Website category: auto
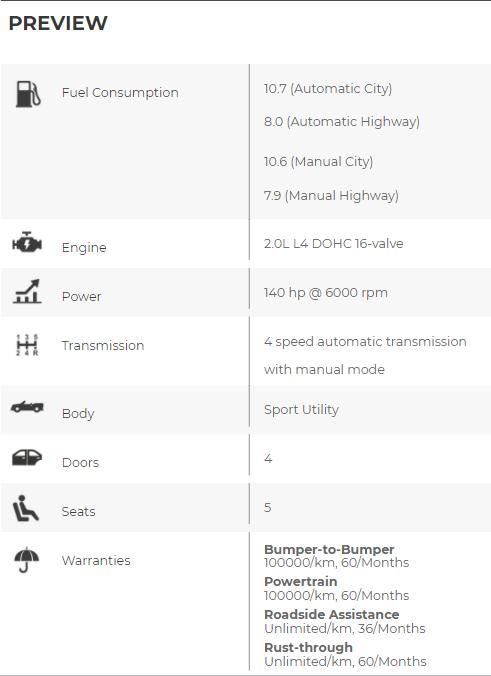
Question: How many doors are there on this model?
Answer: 4

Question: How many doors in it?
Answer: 4

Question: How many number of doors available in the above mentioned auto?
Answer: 4

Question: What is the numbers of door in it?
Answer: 4

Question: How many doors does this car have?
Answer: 4

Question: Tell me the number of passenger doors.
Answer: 4

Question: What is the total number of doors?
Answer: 4

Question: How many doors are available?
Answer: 4

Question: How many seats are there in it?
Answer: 5

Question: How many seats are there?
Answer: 5

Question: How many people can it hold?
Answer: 5

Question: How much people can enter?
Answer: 5

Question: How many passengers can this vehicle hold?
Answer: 5

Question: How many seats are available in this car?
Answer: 5

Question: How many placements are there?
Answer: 5

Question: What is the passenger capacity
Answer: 5

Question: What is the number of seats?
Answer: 5

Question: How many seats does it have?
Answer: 5

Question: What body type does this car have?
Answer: Sport Utility

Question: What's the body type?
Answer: Sport Utility

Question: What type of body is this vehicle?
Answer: Sport Utility

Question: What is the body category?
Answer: Sport Utility

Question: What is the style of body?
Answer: Sport Utility

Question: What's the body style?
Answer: Sport Utility

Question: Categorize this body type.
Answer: Sport Utility

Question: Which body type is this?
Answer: Sport Utility

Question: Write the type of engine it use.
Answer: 2.0L L4 DOHC 16-valve

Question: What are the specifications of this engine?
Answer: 2.0L L4 DOHC 16-valve

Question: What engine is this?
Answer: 2.0L L4 DOHC 16-valve

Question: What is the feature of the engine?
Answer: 2.0L L4 DOHC 16-valve

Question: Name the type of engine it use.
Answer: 2.0L L4 DOHC 16-valve

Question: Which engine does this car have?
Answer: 2.0L L4 DOHC 16-valve

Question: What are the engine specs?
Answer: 2.0L L4 DOHC 16-valve

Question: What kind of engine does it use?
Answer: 2.0L L4 DOHC 16-valve

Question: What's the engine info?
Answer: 2.0L L4 DOHC 16-valve

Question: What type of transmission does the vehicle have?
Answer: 4 speed automatic transmission with manual mode

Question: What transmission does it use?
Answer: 4 speed automatic transmission with manual mode

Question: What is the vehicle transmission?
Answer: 4 speed automatic transmission with manual mode

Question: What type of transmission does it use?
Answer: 4 speed automatic transmission with manual mode

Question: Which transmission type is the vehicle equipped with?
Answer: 4 speed automatic transmission with manual mode

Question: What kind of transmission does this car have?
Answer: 4 speed automatic transmission with manual mode

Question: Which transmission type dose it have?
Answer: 4 speed automatic transmission with manual mode

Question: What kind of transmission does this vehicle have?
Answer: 4 speed automatic transmission with manual mode

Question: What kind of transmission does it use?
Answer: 4 speed automatic transmission with manual mode

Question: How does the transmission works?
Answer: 4 speed automatic transmission with manual mode

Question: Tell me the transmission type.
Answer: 4 speed automatic transmission with manual mode

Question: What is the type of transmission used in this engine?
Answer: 4 speed automatic transmission with manual mode

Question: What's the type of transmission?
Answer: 4 speed automatic transmission with manual mode

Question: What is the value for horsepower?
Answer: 140 hp @ 6000 rpm

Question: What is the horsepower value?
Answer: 140 hp @ 6000 rpm

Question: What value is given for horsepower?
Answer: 140 hp @ 6000 rpm

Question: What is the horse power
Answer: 140 hp @ 6000 rpm

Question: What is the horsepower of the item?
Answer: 140 hp @ 6000 rpm

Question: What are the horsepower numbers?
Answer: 140 hp @ 6000 rpm

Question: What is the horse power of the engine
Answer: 140 hp @ 6000 rpm

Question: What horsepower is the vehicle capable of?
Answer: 140 hp @ 6000 rpm

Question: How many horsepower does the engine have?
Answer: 140 hp @ 6000 rpm

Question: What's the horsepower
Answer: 140 hp @ 6000 rpm

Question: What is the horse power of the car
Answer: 140 hp @ 6000 rpm

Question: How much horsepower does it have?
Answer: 140 hp @ 6000 rpm

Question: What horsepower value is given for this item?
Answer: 140 hp @ 6000 rpm

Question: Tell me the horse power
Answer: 140 hp @ 6000 rpm

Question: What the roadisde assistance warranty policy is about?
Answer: Unlimited/km, 36/Months

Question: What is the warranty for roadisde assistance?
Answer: Unlimited/km, 36/Months